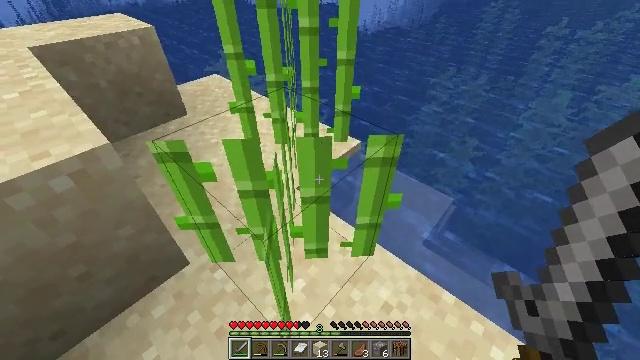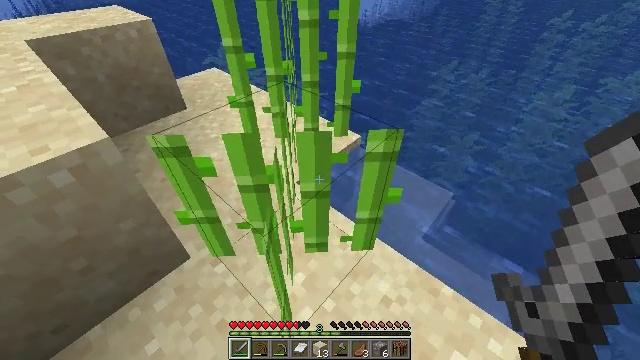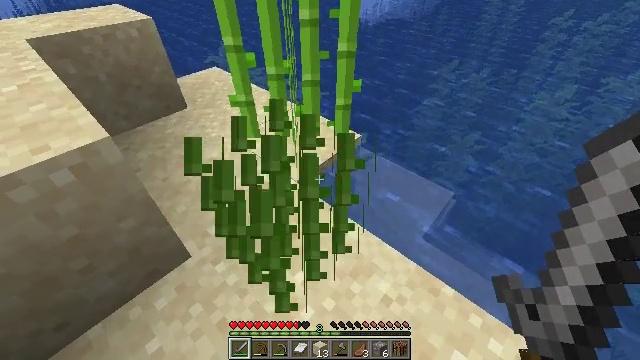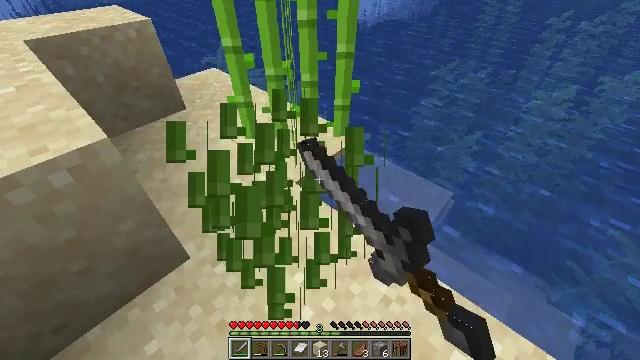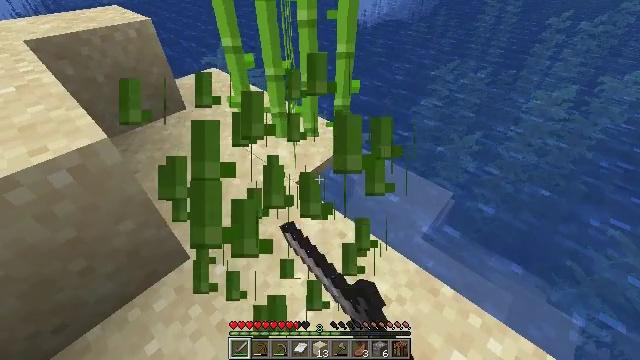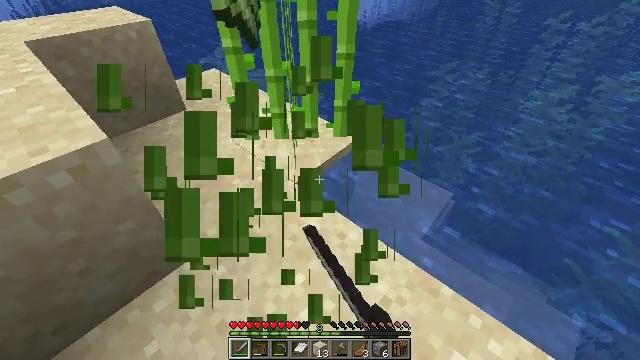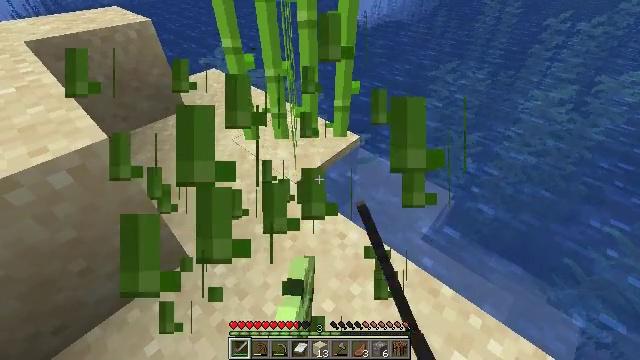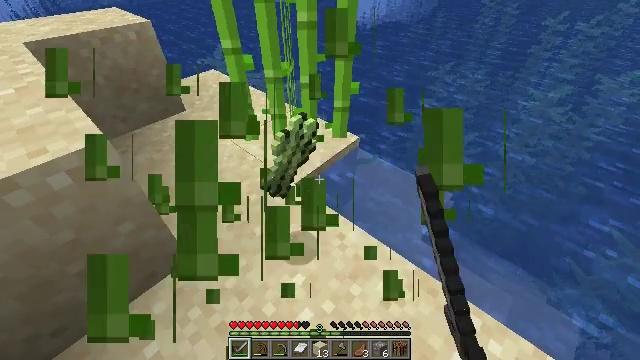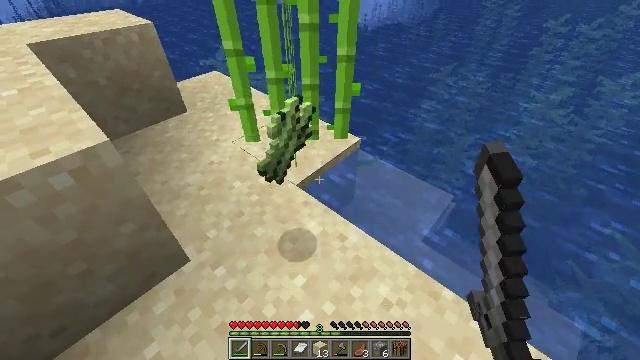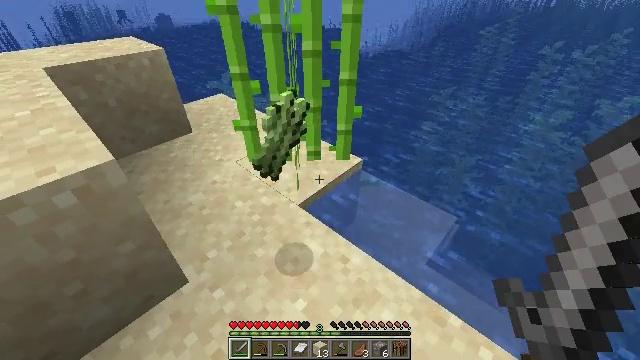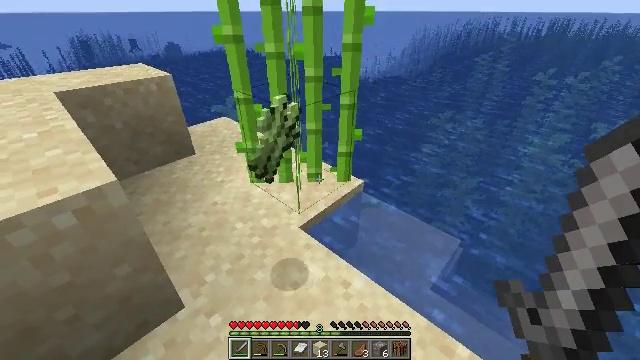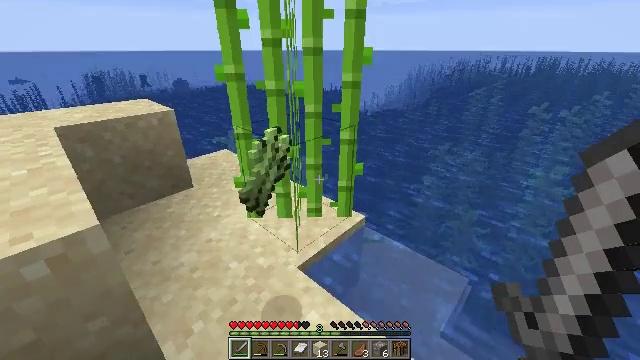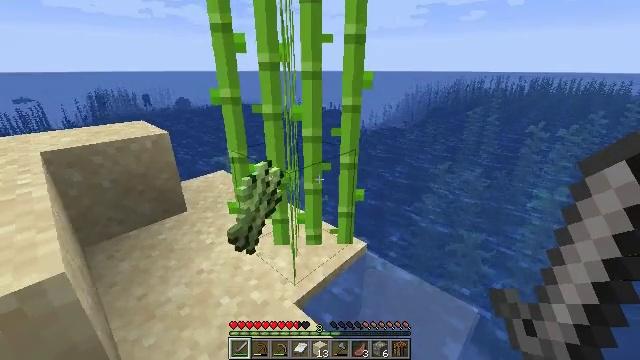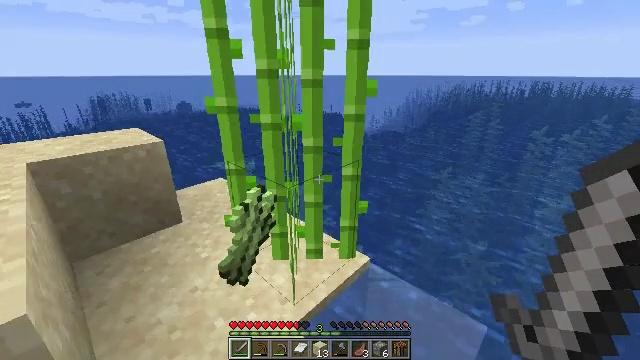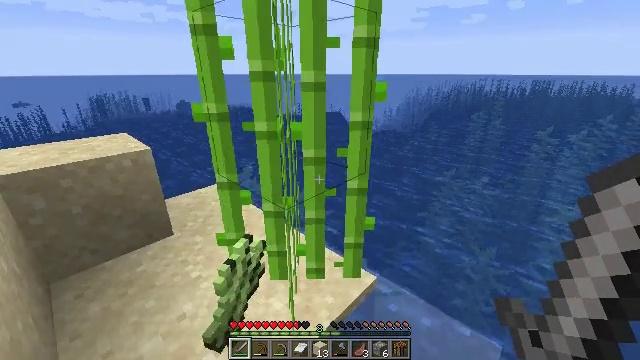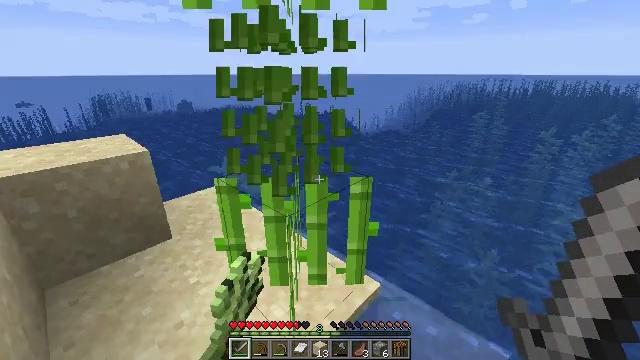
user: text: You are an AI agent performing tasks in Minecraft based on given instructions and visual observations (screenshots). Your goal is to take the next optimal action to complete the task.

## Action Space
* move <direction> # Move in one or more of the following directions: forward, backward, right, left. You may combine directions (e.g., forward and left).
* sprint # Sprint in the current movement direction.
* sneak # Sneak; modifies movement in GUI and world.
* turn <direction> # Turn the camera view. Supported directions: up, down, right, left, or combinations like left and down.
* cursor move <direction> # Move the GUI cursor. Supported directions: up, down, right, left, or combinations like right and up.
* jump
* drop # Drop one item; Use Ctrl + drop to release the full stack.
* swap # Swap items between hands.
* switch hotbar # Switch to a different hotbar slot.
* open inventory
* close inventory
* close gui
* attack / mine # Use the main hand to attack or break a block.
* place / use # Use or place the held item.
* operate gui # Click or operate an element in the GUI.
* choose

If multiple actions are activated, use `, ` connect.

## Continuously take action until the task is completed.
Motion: motion action
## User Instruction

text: Collect sugar cane near water sources.
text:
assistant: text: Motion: turn down
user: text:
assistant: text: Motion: attack / mine
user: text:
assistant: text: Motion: attack / mine
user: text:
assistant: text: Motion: attack / mine
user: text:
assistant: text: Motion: no_op
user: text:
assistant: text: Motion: no_op
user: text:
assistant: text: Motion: no_op
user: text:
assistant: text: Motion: no_op
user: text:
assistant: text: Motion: turn up
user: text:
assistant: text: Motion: turn up
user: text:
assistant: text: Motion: move forward, turn up
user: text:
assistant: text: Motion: move forward, turn up
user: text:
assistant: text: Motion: move forward
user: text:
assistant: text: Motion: move forward
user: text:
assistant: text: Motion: move forward, attack / mine
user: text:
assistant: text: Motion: attack / mine
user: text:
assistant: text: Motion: no_op
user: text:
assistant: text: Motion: no_op
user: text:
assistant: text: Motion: no_op
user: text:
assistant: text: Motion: no_op
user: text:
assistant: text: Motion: turn left and up
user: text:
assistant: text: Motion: turn left and up
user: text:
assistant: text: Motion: no_op
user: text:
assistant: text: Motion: turn down
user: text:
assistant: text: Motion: turn down
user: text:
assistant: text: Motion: turn down
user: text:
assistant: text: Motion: turn down
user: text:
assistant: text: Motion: attack / mine
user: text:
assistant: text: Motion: attack / mine
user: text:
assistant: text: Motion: no_op